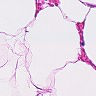
Metastatic tissue present: no